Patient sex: M
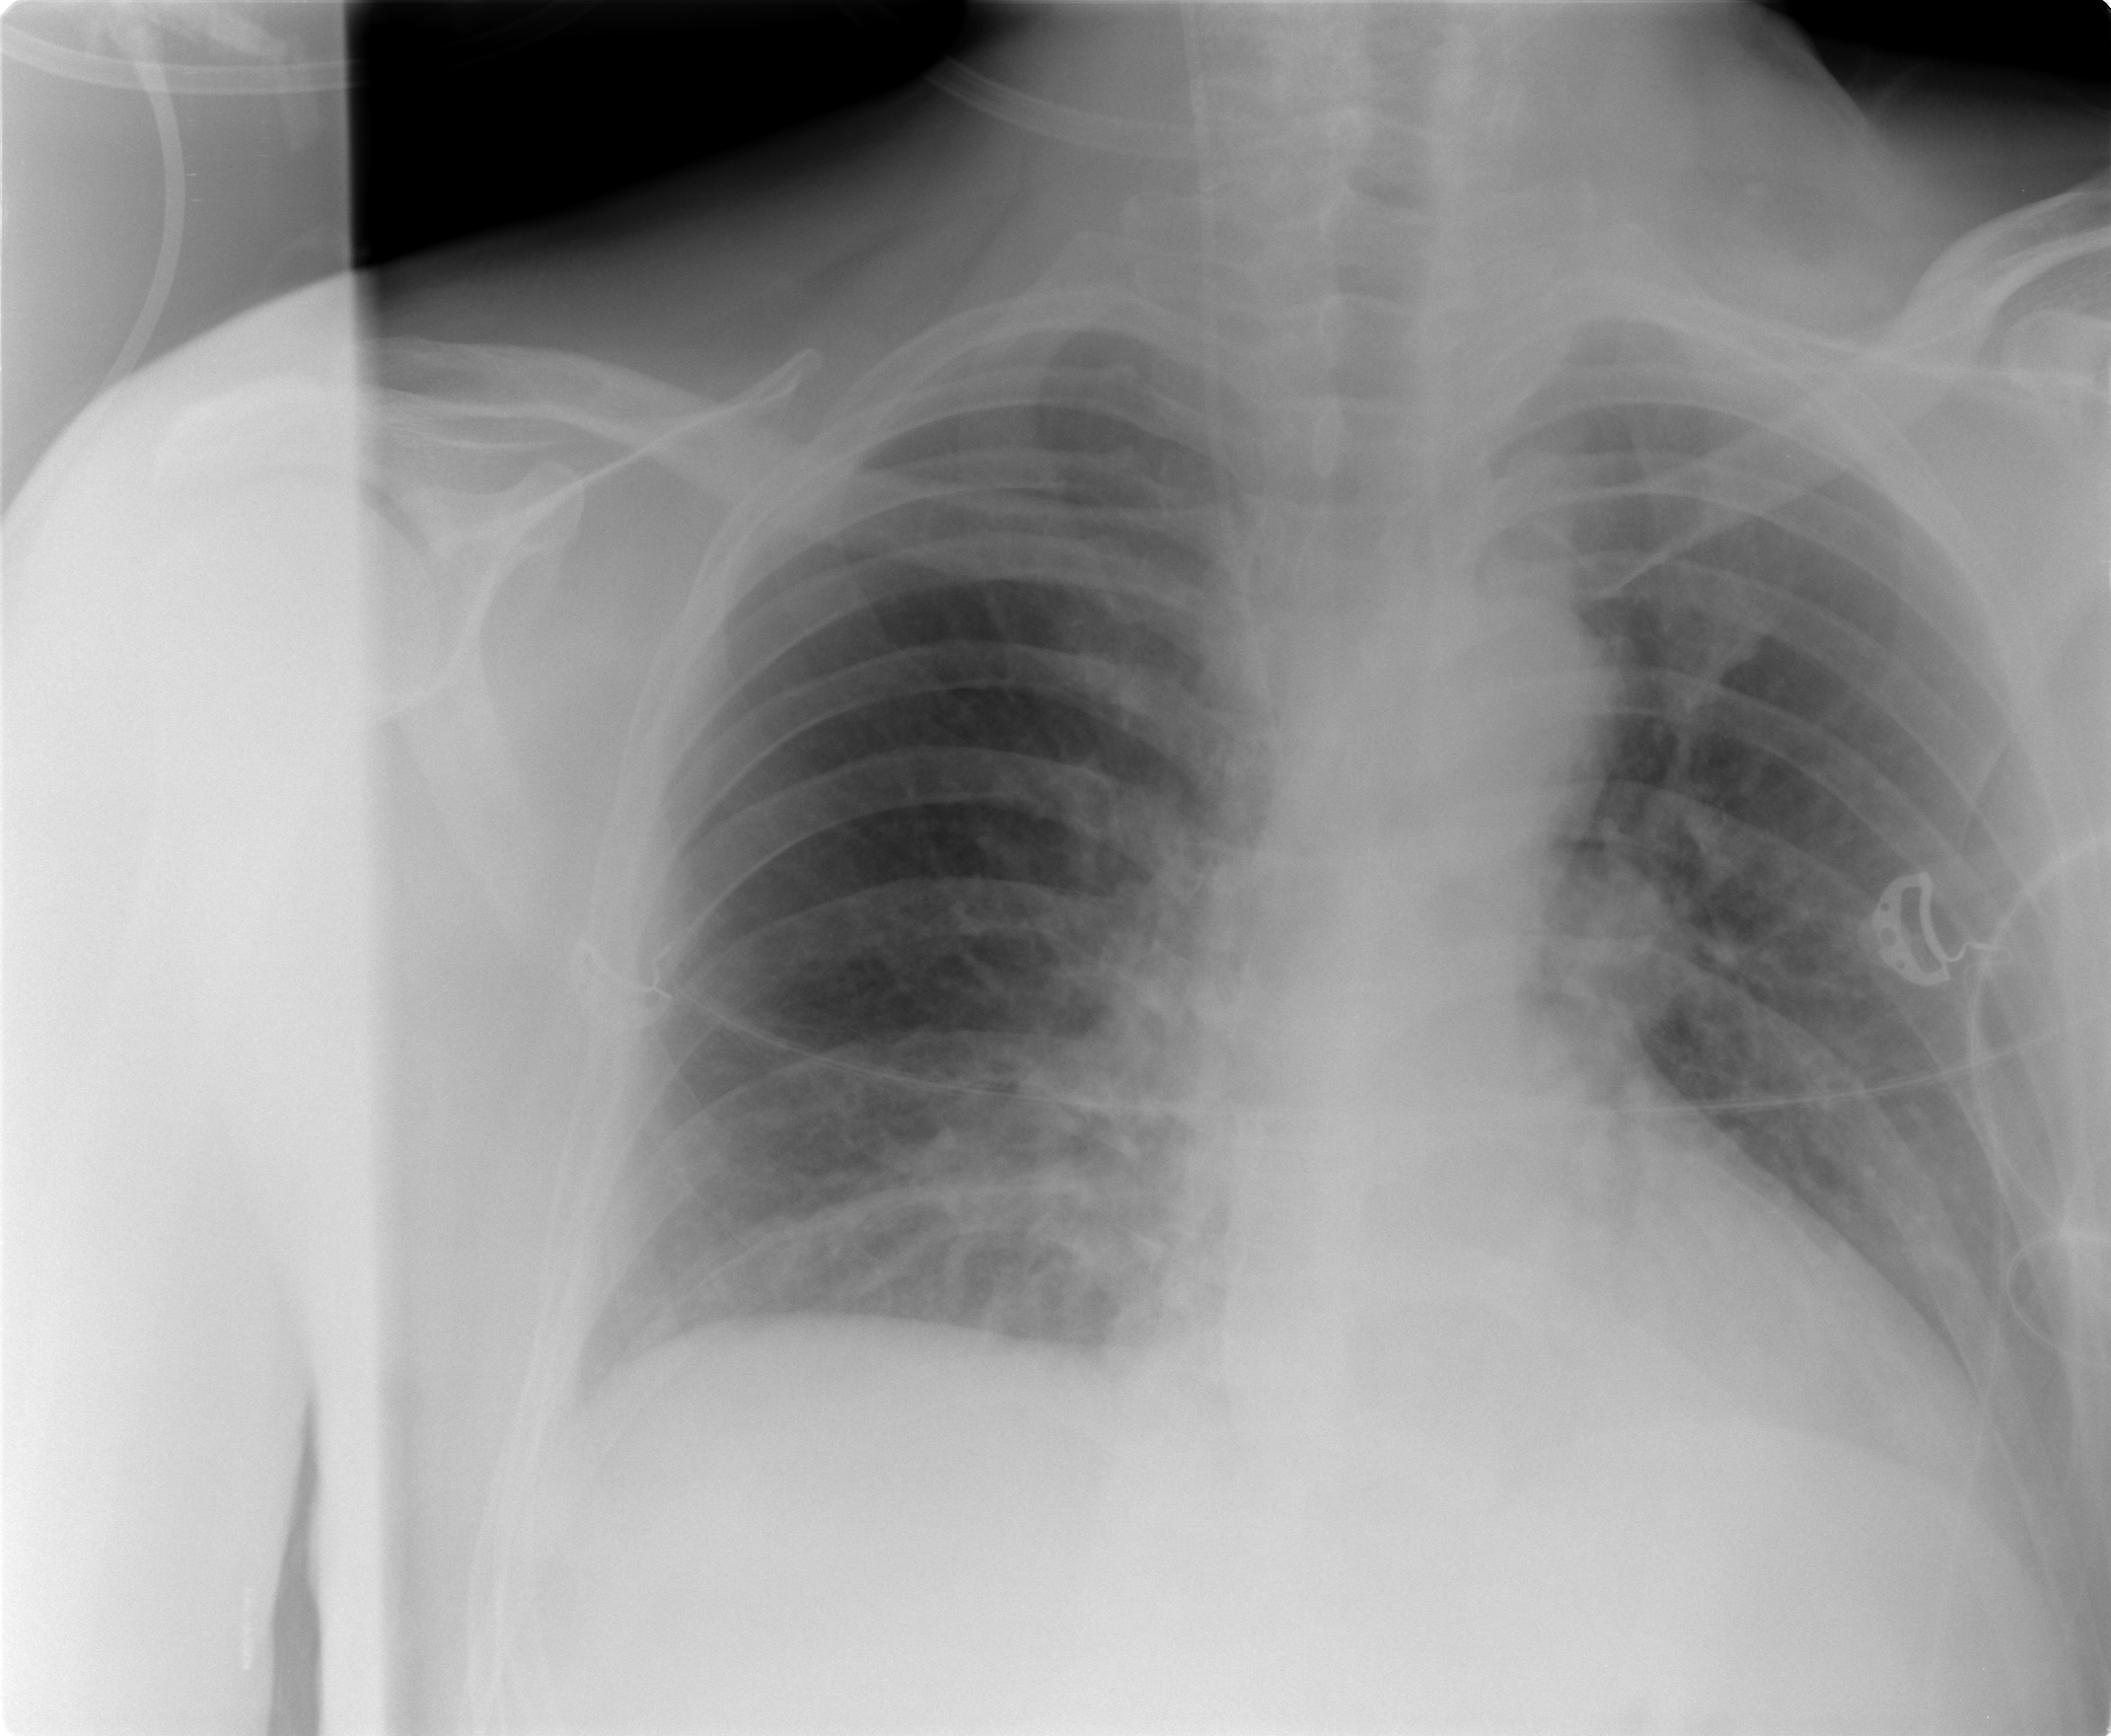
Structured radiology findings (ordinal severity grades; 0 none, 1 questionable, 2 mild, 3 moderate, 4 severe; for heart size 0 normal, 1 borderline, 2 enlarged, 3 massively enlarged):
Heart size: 0
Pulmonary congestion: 0
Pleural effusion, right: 0
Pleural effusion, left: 1
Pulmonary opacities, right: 0
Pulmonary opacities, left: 0
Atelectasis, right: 2
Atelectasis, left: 0